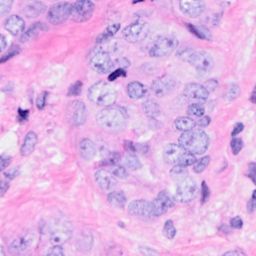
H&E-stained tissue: Breast